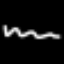
Label: squiggle